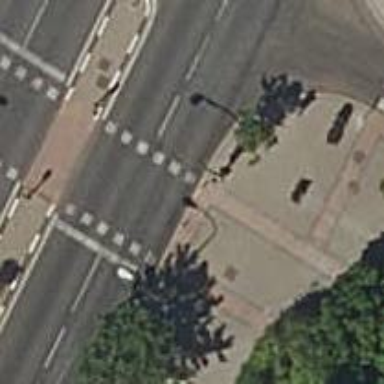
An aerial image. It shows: Crossing with traffic signals.